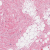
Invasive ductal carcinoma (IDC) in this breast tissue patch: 0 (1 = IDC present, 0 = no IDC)